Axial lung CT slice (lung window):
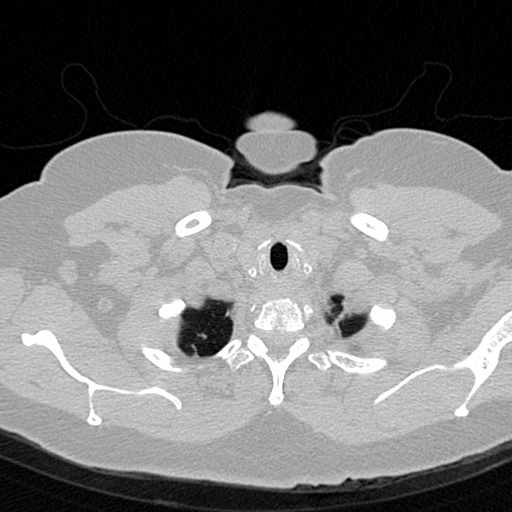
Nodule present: no